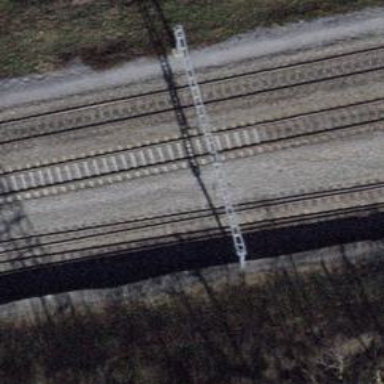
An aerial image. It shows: Railway switch.